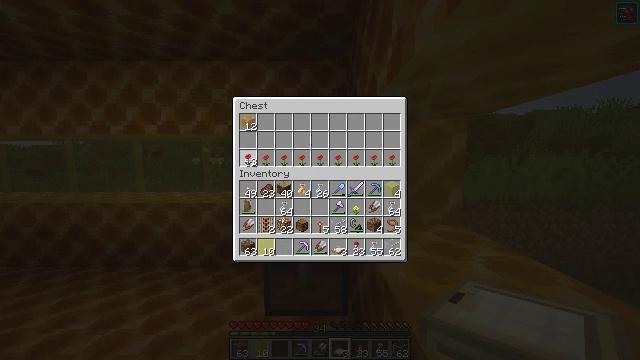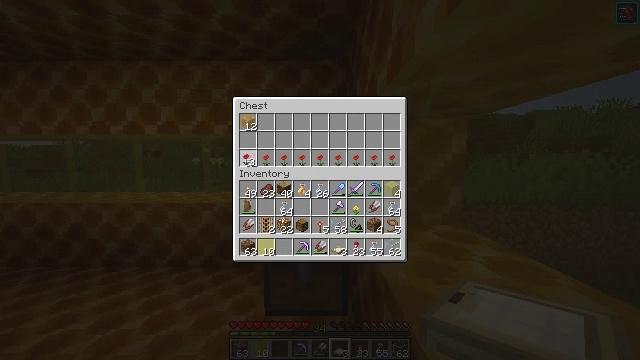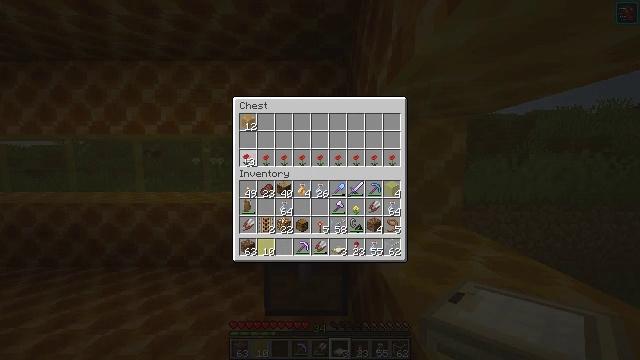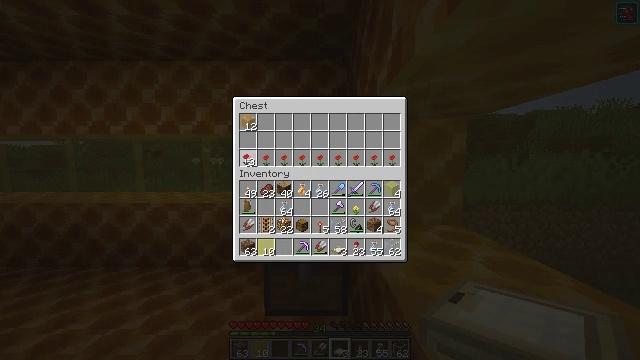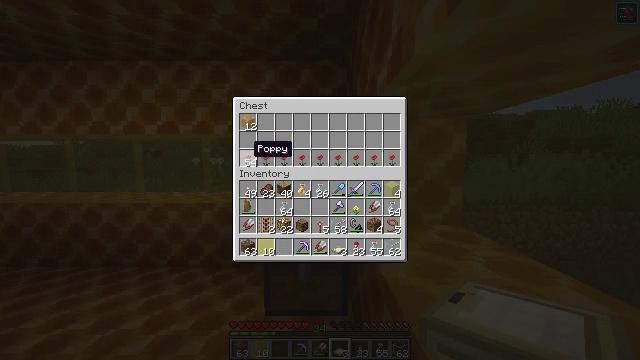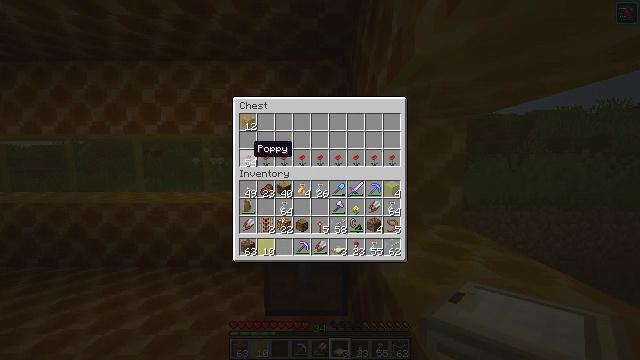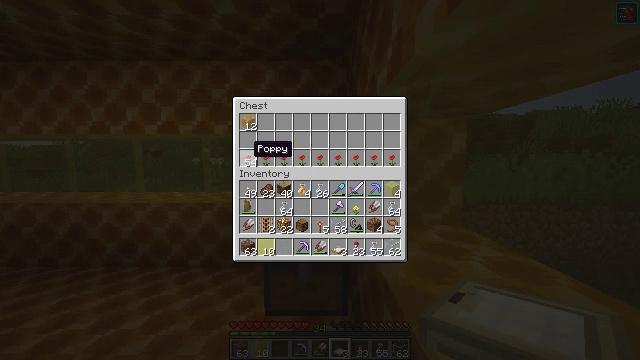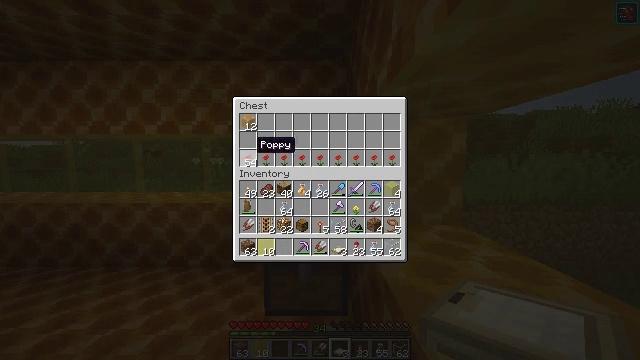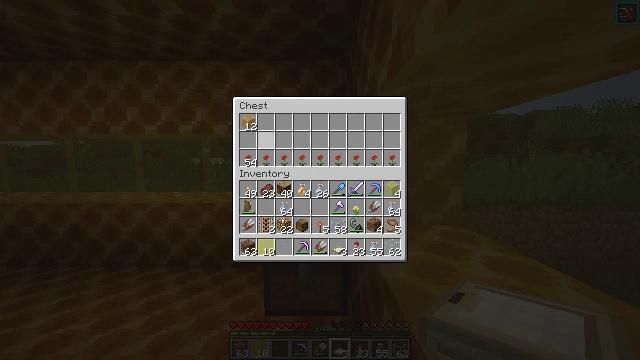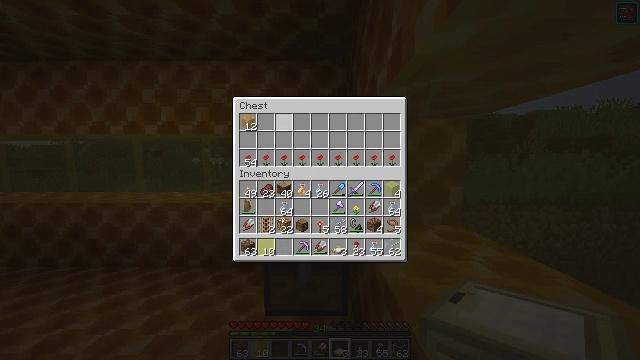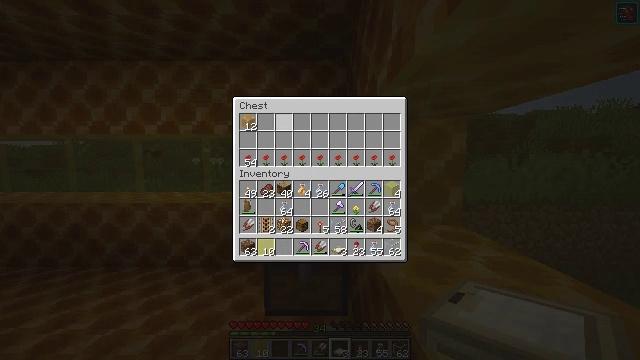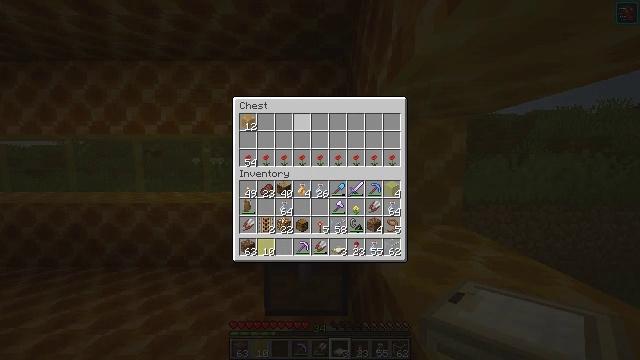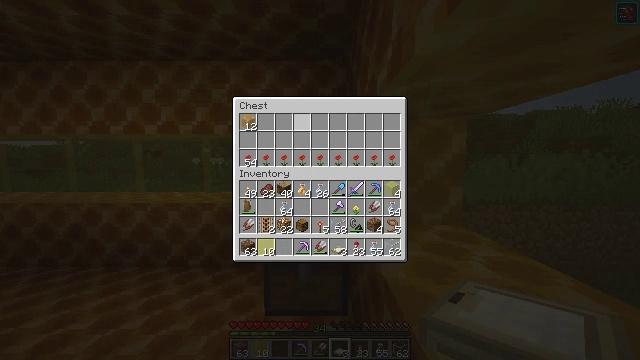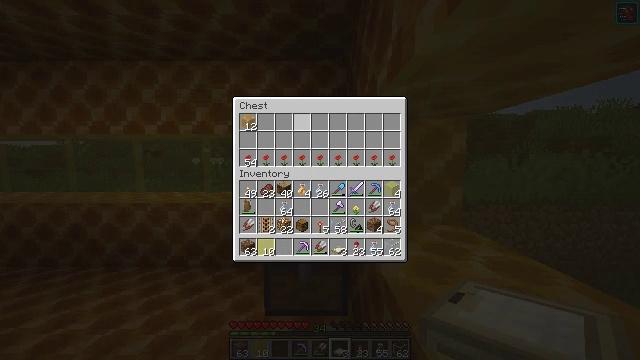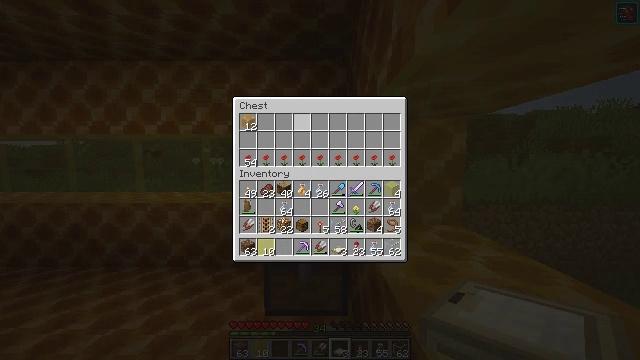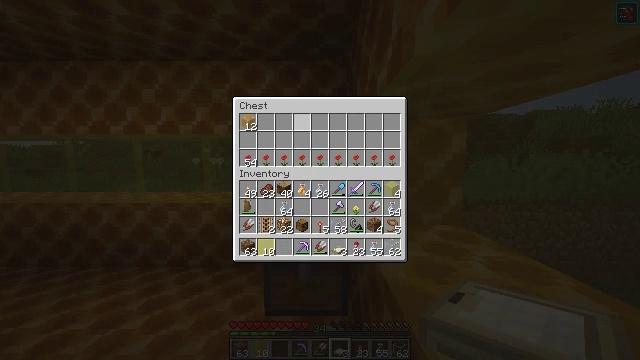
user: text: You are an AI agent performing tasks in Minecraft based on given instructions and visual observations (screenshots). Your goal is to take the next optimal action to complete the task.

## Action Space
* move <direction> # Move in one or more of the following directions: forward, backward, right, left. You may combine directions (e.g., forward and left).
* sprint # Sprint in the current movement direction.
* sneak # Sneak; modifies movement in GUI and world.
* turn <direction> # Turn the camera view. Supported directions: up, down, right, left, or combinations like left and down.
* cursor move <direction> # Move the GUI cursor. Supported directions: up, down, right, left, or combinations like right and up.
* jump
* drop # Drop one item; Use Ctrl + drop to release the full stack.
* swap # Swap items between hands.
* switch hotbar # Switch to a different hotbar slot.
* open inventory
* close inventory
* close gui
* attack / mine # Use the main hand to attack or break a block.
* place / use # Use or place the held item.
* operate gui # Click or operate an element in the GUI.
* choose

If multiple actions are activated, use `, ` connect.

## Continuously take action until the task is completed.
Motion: motion action
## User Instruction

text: Shatter the yellow stained glass to retrieve it.
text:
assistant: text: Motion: no_op
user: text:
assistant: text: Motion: operate gui
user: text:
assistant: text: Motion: operate gui
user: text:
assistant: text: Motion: no_op
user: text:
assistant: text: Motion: no_op
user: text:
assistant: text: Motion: no_op
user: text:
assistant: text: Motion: no_op
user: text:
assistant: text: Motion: cursor move right and up
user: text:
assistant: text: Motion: cursor move right and up
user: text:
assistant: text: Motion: no_op
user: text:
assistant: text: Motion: no_op
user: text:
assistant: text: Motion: no_op
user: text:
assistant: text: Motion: no_op
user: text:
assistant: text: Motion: no_op
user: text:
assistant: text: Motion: no_op
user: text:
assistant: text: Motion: no_op
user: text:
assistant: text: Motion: no_op
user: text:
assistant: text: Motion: no_op
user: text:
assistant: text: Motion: no_op
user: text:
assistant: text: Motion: no_op
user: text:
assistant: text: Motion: no_op
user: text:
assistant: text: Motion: no_op
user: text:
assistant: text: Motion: no_op
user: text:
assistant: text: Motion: no_op
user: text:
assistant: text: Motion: no_op
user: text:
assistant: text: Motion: no_op
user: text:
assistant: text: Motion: no_op
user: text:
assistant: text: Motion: no_op
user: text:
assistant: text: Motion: no_op
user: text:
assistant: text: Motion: no_op